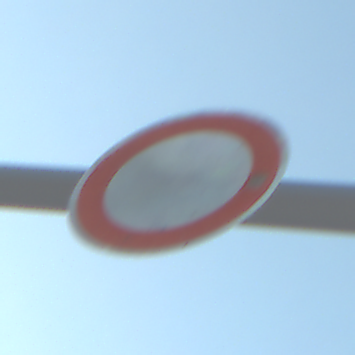
Verkehrszeichen: VerbotFahrzeugeAllerArt
Umgebung: Outdoor, Beach
Tageszeit: SunriseSunset
Wetter: Clear
Licht: Natural
Jahreszeit: NotSpecified
Kontrast: HighContrast